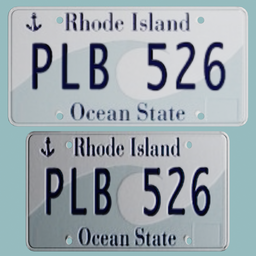
Label: mechanical